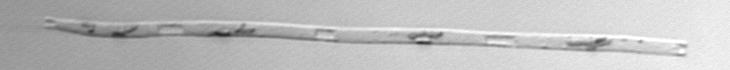
Label: Eucampia_morphytype1